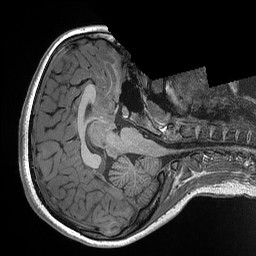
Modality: T1w
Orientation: axial
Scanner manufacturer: siemens
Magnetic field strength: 3 T
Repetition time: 2.3 s
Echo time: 0.00298 s